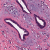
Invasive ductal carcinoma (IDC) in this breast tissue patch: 0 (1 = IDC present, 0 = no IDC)